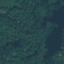
Land use / land cover class: Forest